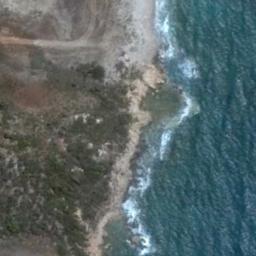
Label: beach